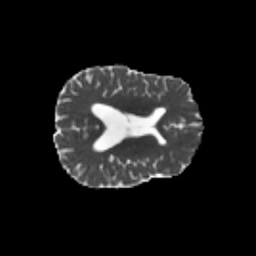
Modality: MD
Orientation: axial
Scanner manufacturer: siemens
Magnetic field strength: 3 T
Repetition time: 8.8 s
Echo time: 0.085 s